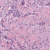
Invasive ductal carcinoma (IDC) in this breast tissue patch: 1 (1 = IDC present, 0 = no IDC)